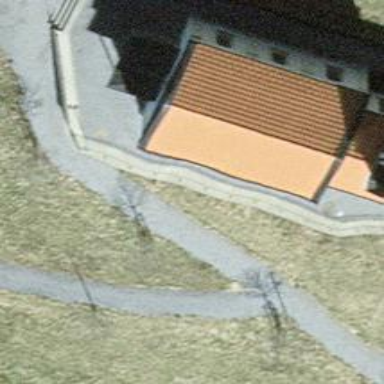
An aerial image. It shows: Chapel building.